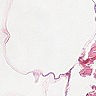
Metastatic tissue present: no